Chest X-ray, AP view. Patient: 8 years old, sex F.
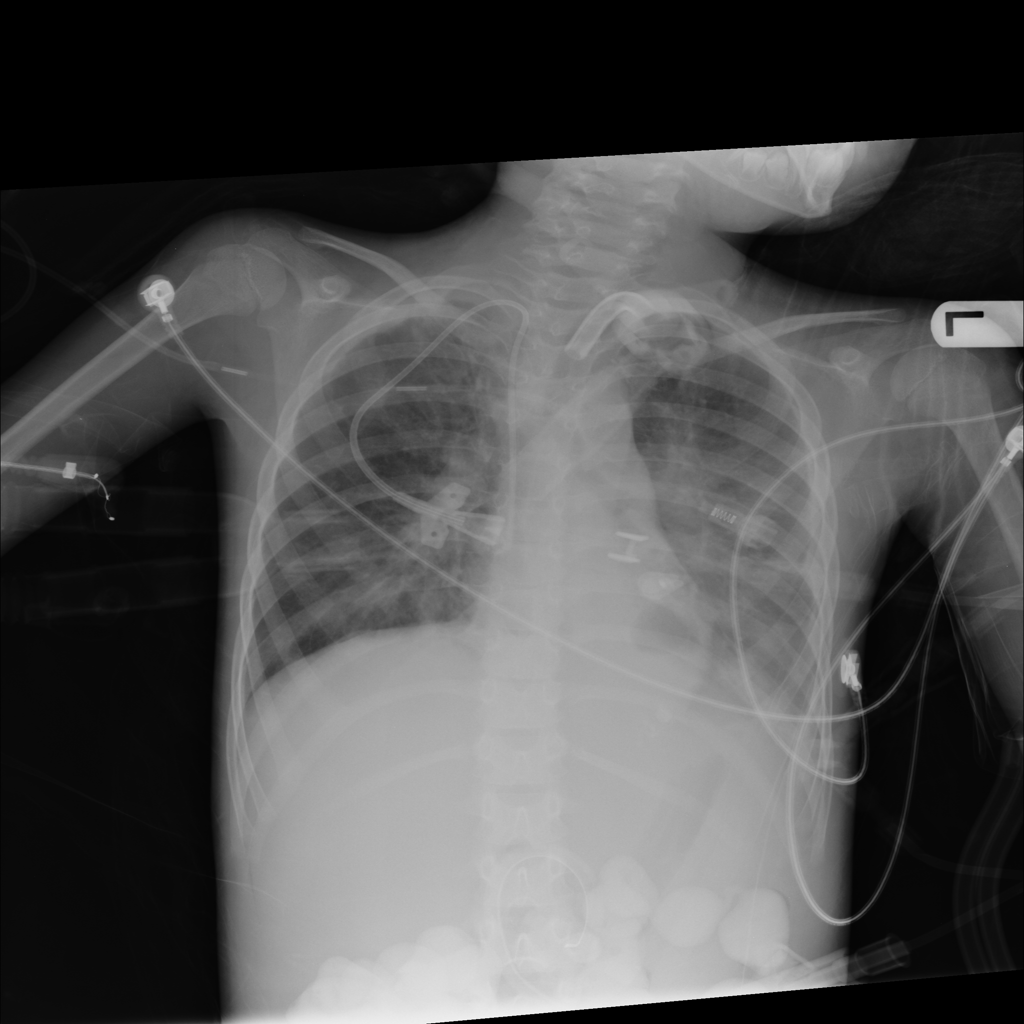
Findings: Infiltration